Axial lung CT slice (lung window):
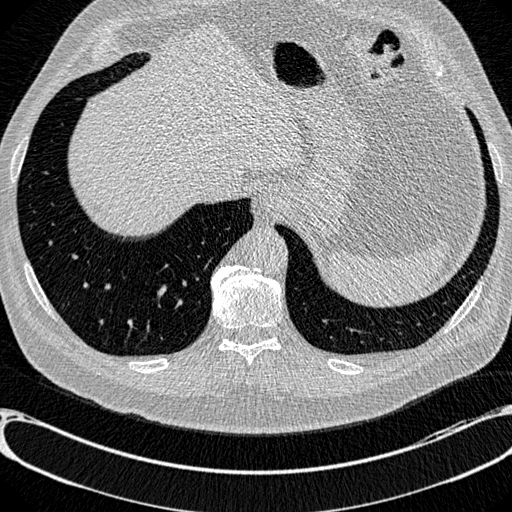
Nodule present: no